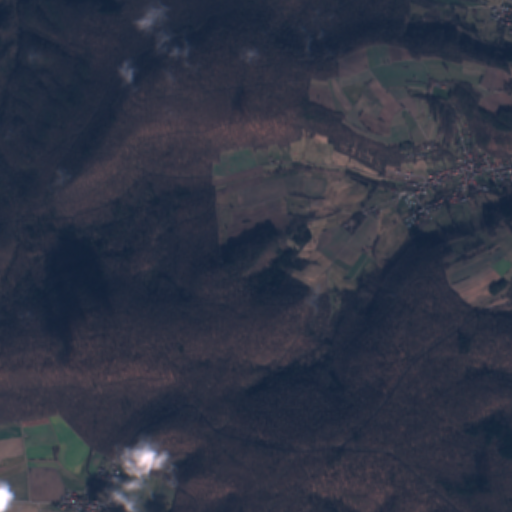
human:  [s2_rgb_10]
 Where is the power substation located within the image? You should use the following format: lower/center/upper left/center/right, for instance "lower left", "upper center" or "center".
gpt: The power substation is located in the center right of the image.
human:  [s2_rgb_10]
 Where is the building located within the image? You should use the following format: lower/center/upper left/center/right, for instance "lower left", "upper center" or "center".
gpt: There is no building in the image.